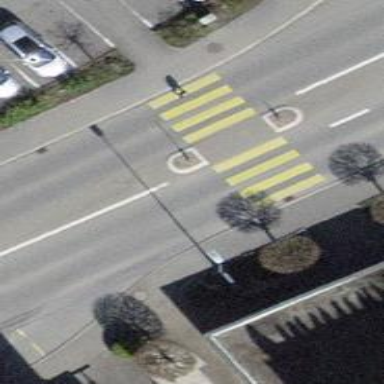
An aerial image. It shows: Marked zebra crossing with pedestrian island.